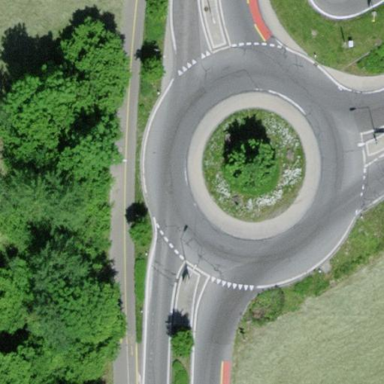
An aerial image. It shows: Secondary road leading to roundabout.